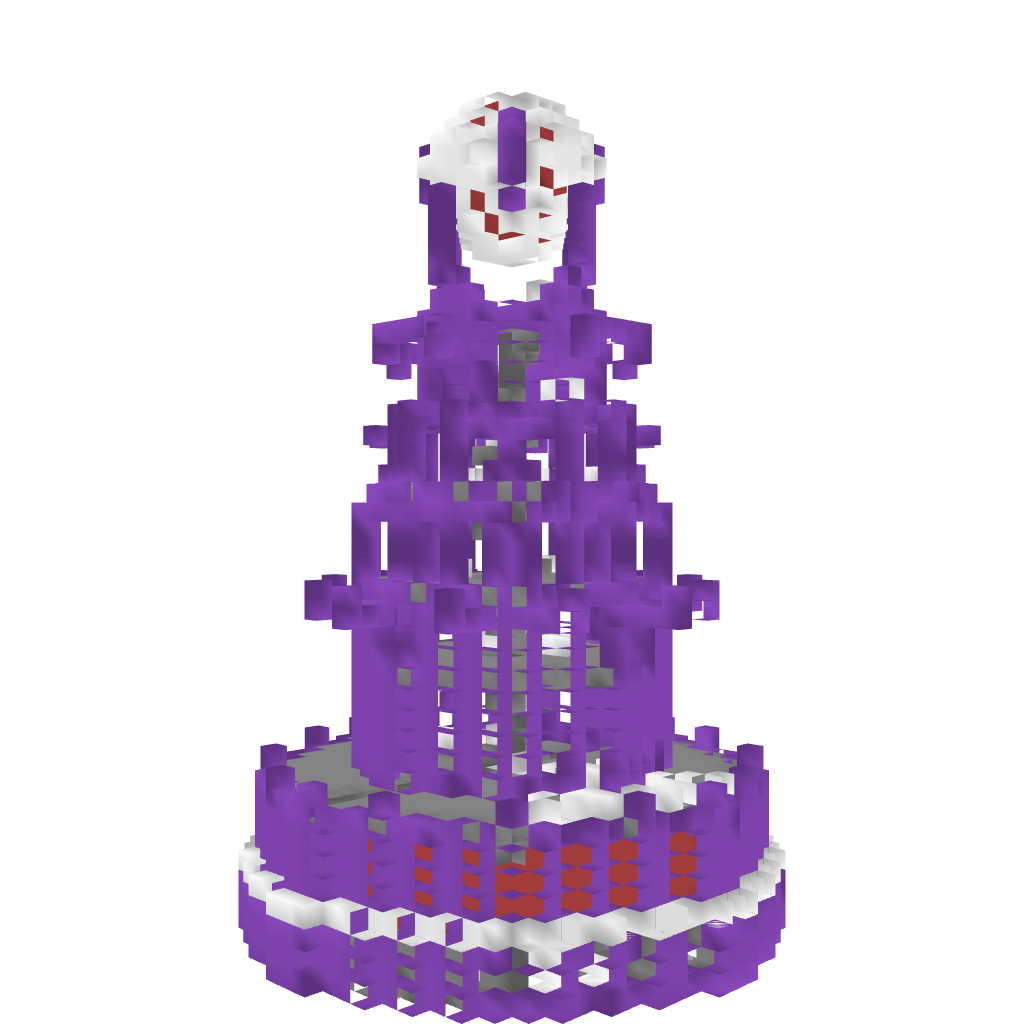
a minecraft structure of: Sauron's Tower high quality purple tower with a lot of glass